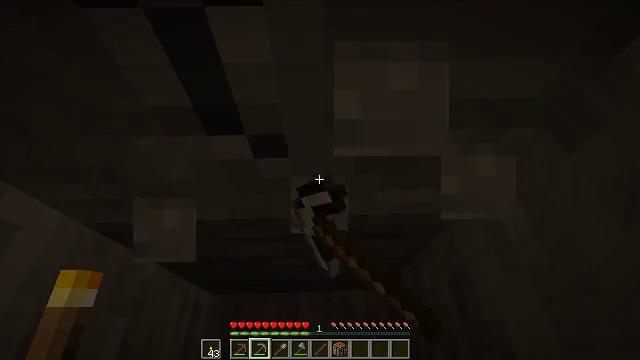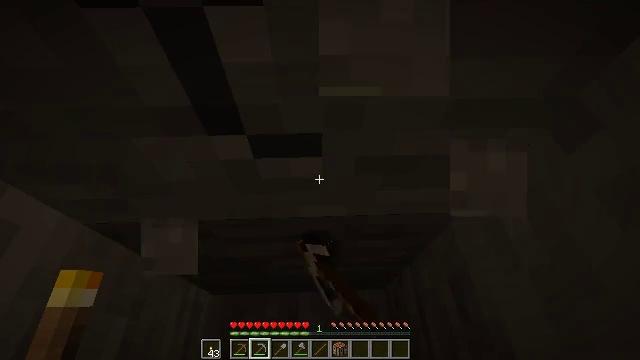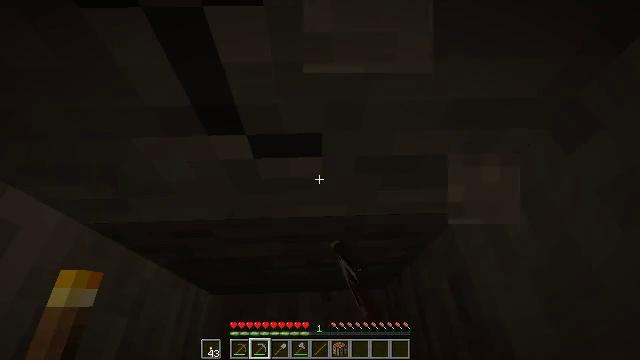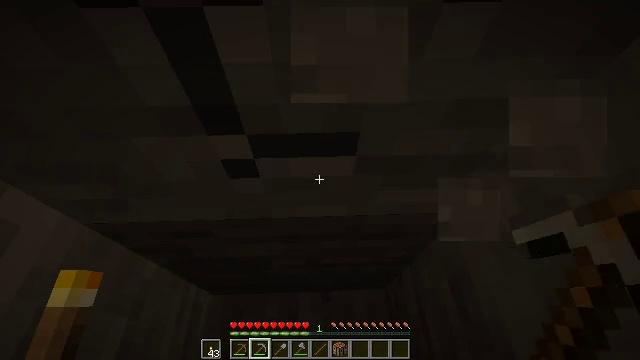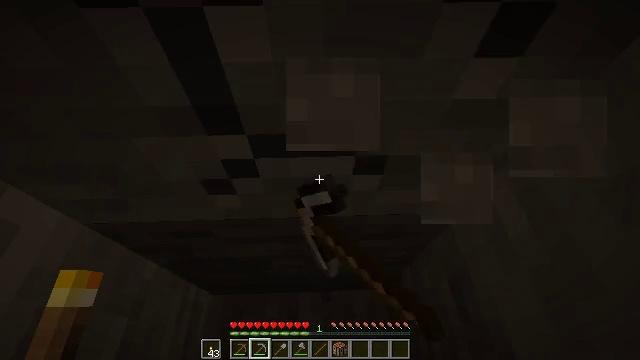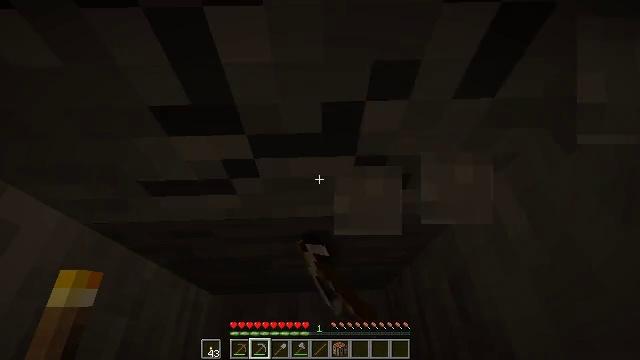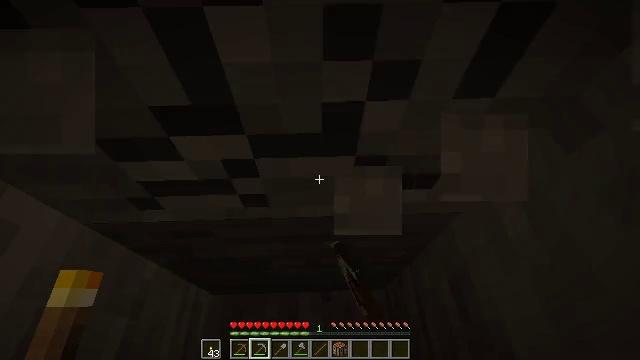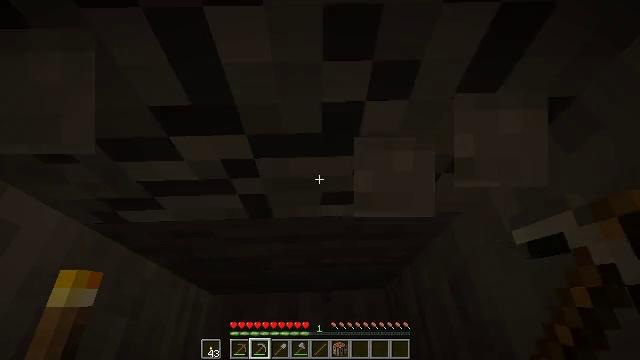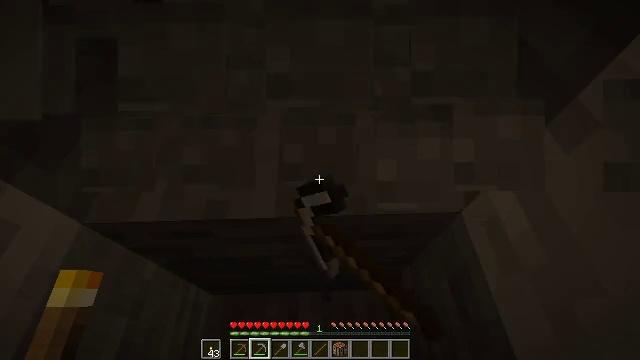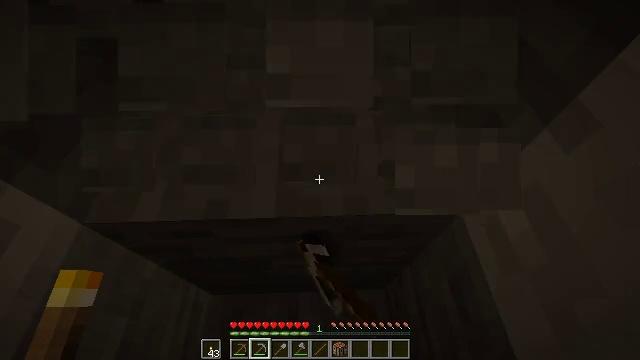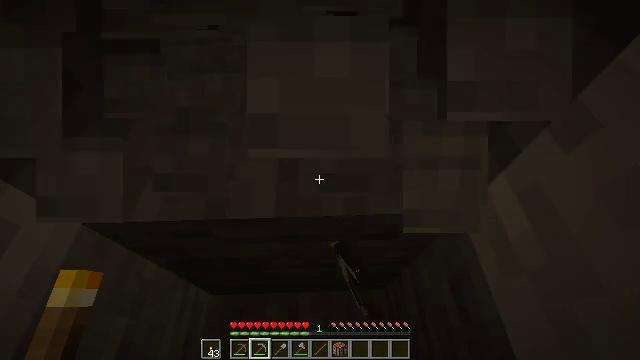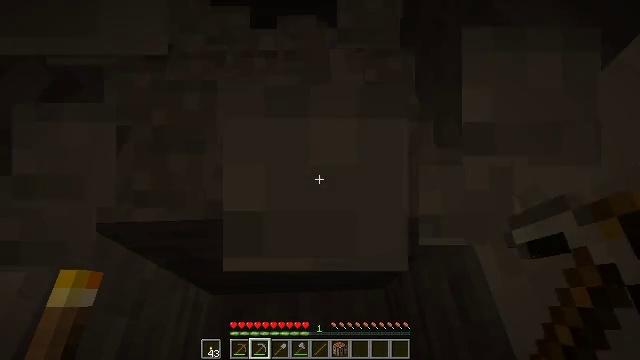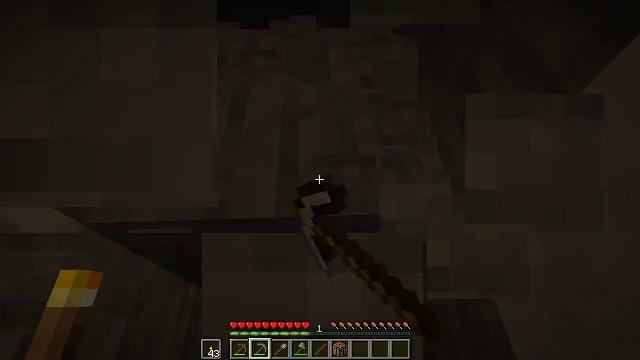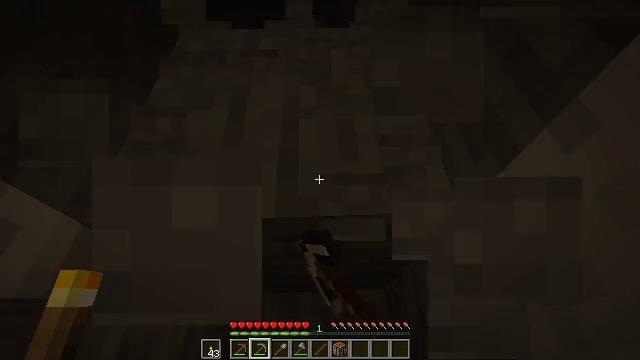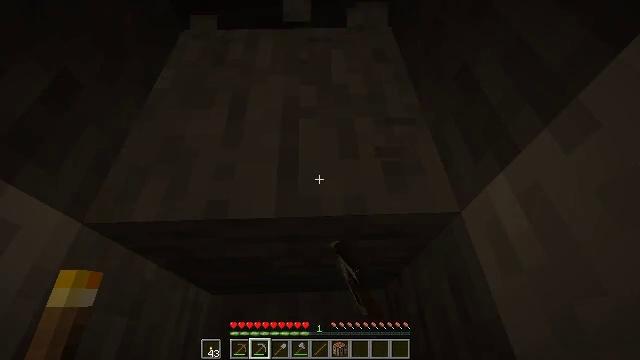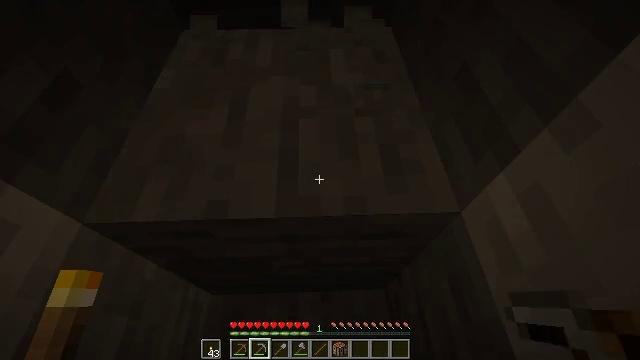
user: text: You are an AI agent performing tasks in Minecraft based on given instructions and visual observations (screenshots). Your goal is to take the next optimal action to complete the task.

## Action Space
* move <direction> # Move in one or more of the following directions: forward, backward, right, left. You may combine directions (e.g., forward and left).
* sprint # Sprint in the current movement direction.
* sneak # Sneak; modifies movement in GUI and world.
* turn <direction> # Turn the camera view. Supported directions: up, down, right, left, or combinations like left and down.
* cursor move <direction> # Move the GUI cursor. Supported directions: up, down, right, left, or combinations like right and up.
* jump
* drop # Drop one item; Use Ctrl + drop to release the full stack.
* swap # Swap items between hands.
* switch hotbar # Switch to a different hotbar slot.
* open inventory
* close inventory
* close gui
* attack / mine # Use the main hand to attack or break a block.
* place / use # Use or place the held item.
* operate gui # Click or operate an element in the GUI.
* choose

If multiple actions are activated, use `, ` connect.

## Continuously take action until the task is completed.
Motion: motion action
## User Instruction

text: Dig up the stone with a tool.
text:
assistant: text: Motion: attack / mine
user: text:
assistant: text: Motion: attack / mine
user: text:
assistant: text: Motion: attack / mine
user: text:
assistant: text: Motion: attack / mine
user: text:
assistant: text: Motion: attack / mine
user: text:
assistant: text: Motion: attack / mine
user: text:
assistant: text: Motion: attack / mine
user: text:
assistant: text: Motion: attack / mine
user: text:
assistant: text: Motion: attack / mine
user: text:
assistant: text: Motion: attack / mine
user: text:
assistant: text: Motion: attack / mine
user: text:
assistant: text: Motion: attack / mine
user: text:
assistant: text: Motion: attack / mine
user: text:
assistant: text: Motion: attack / mine
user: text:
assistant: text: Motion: attack / mine
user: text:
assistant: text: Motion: attack / mine
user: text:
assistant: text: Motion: attack / mine
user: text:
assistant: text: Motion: attack / mine
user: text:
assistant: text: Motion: attack / mine
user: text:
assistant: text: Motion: attack / mine
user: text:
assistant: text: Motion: attack / mine
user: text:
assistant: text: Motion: attack / mine
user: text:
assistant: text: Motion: attack / mine
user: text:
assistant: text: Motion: attack / mine
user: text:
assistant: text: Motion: attack / mine
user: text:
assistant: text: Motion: attack / mine
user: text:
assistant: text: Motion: attack / mine
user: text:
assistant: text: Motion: attack / mine
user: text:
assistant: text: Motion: attack / mine
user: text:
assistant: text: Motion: attack / mine